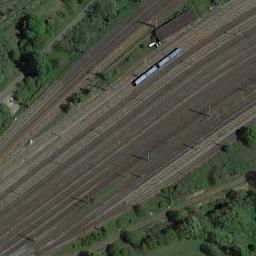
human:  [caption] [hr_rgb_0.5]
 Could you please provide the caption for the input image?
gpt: There are two parallel railways in the picture .

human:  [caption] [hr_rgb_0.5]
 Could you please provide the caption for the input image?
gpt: The railway is next to some trees and grass .

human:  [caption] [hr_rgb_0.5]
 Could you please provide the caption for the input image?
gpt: These railways go through the green area and a train is on one railway .

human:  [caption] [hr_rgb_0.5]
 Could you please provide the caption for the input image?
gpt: The railway is surrounded by trees .

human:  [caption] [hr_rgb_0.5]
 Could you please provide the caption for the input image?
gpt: There are some green trees beside the railway with one blue train .